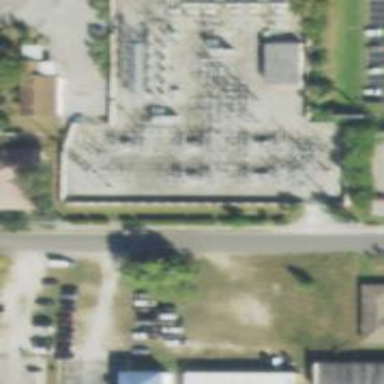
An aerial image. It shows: Switch for power supply.